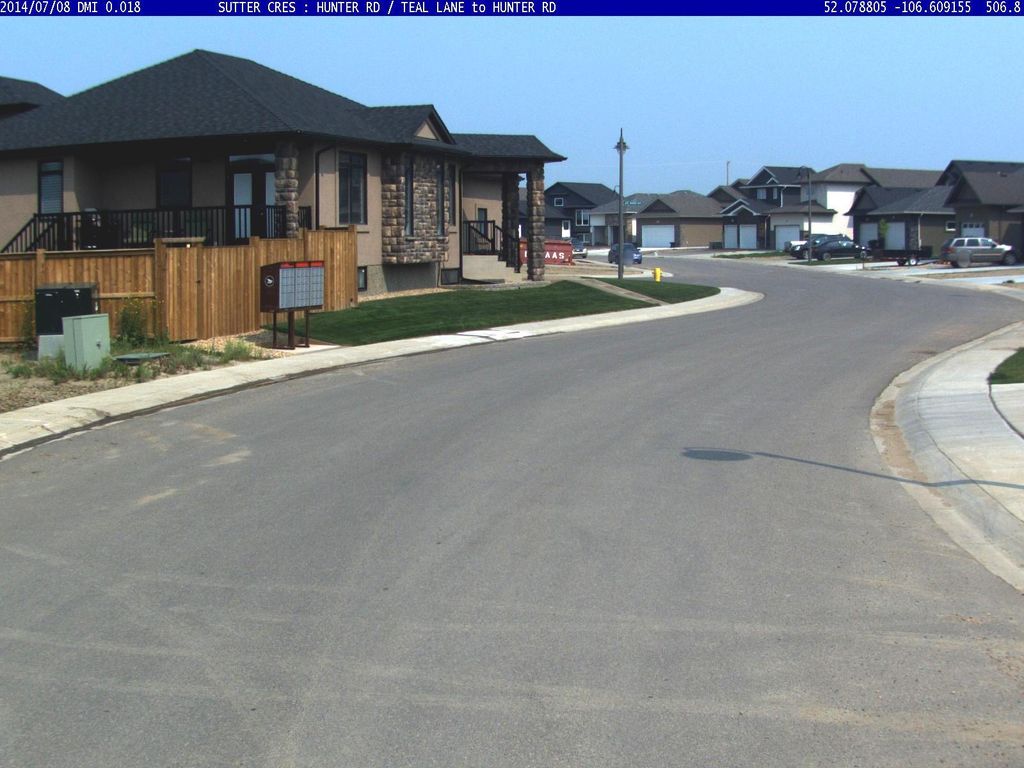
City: saskatoon